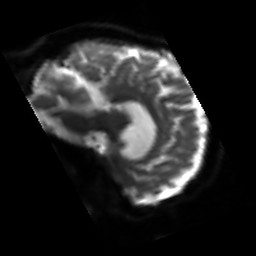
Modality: sbref
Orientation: sagittal
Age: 64
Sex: male
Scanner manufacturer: siemens
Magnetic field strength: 3 T
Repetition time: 3.2 s
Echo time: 0.081 s